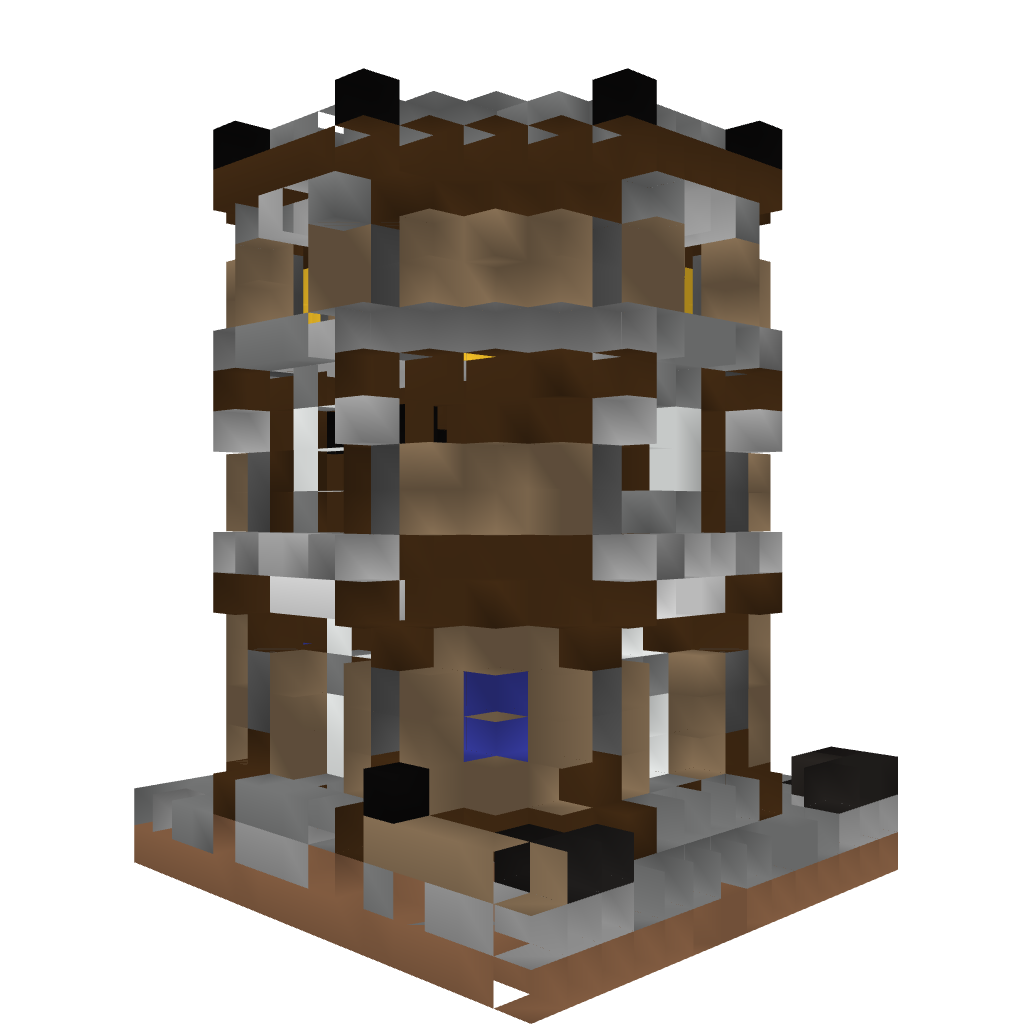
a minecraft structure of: Medium Sized Central Tower (Medieval)